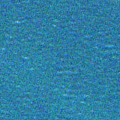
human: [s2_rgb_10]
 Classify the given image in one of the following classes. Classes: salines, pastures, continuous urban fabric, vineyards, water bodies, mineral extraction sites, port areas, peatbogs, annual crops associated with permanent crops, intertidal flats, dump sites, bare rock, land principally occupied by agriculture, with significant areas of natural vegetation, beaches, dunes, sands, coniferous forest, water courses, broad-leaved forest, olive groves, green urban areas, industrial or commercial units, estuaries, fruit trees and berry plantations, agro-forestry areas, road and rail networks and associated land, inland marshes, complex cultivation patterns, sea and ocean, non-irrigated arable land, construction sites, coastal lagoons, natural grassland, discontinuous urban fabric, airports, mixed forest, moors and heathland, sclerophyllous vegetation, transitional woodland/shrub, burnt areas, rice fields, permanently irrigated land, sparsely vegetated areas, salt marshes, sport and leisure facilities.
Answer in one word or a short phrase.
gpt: sea and ocean